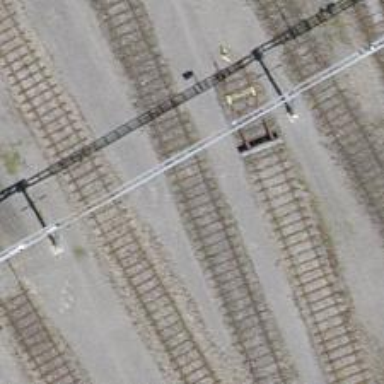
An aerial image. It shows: Rail yard with electrified contact lines for railway operations.